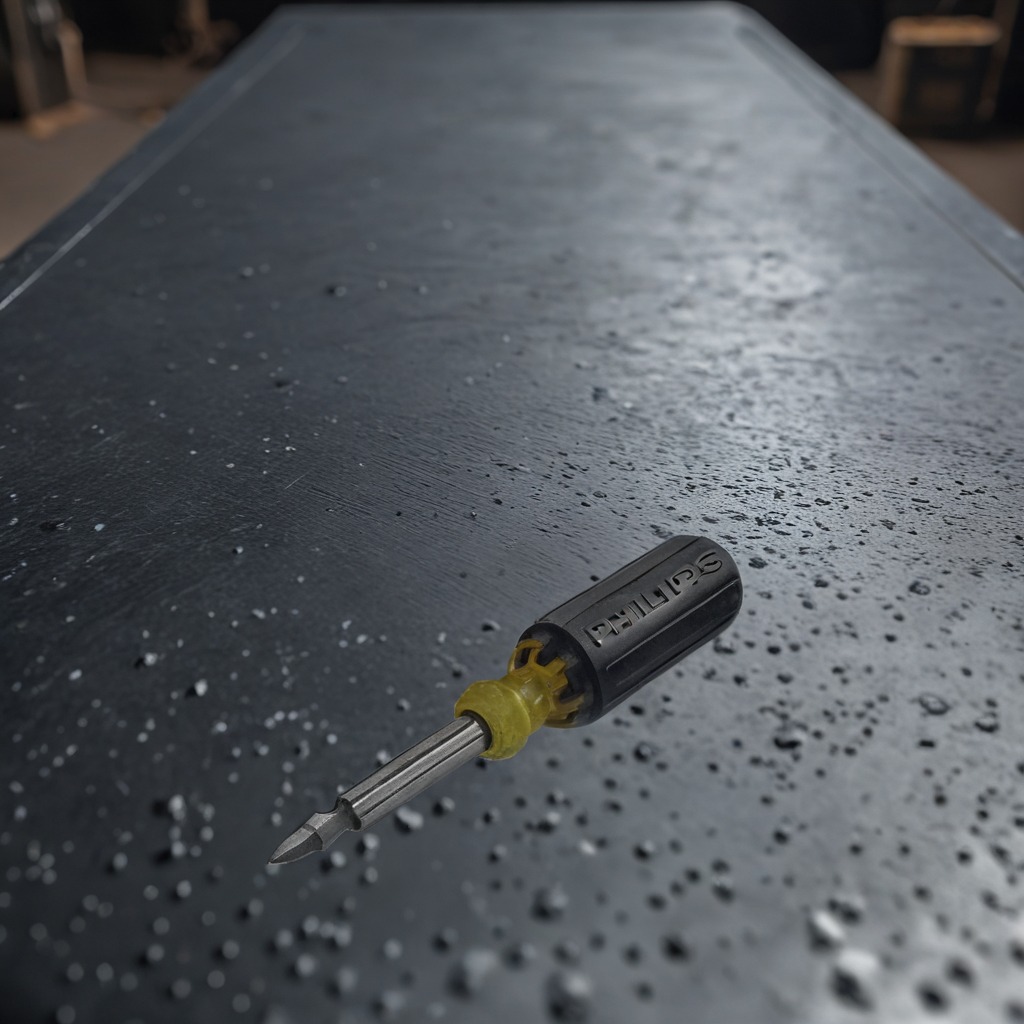
A screwdriver lies on a cold steel table in a mining workshop.